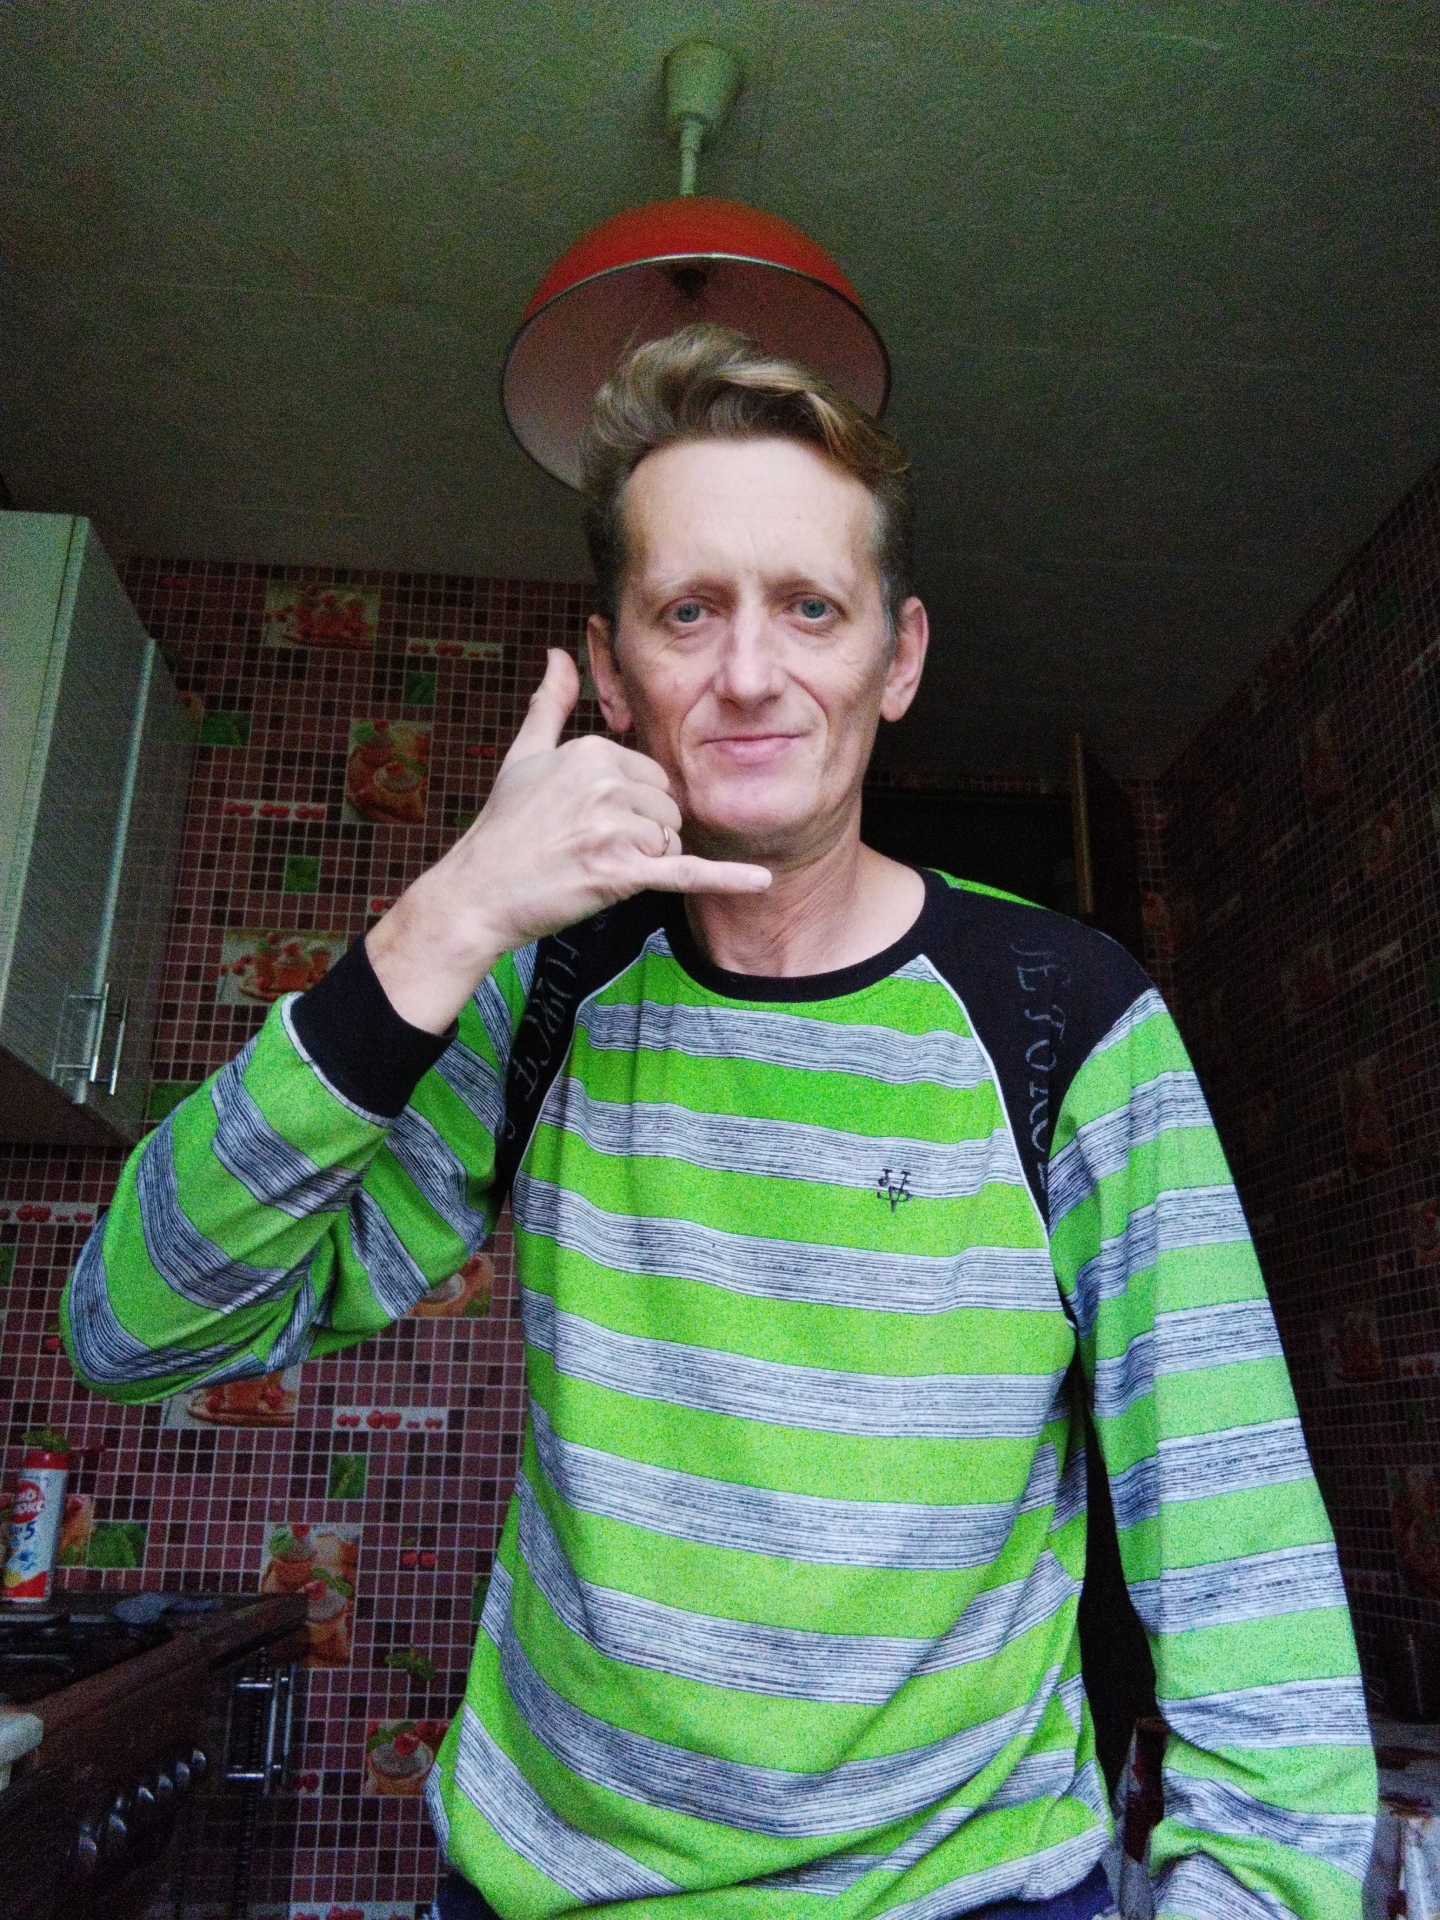
Label: noise